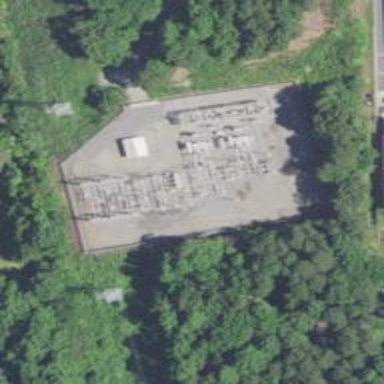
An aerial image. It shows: Distribution level power substation surrounded by fence.